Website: home-depot
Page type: billing-address
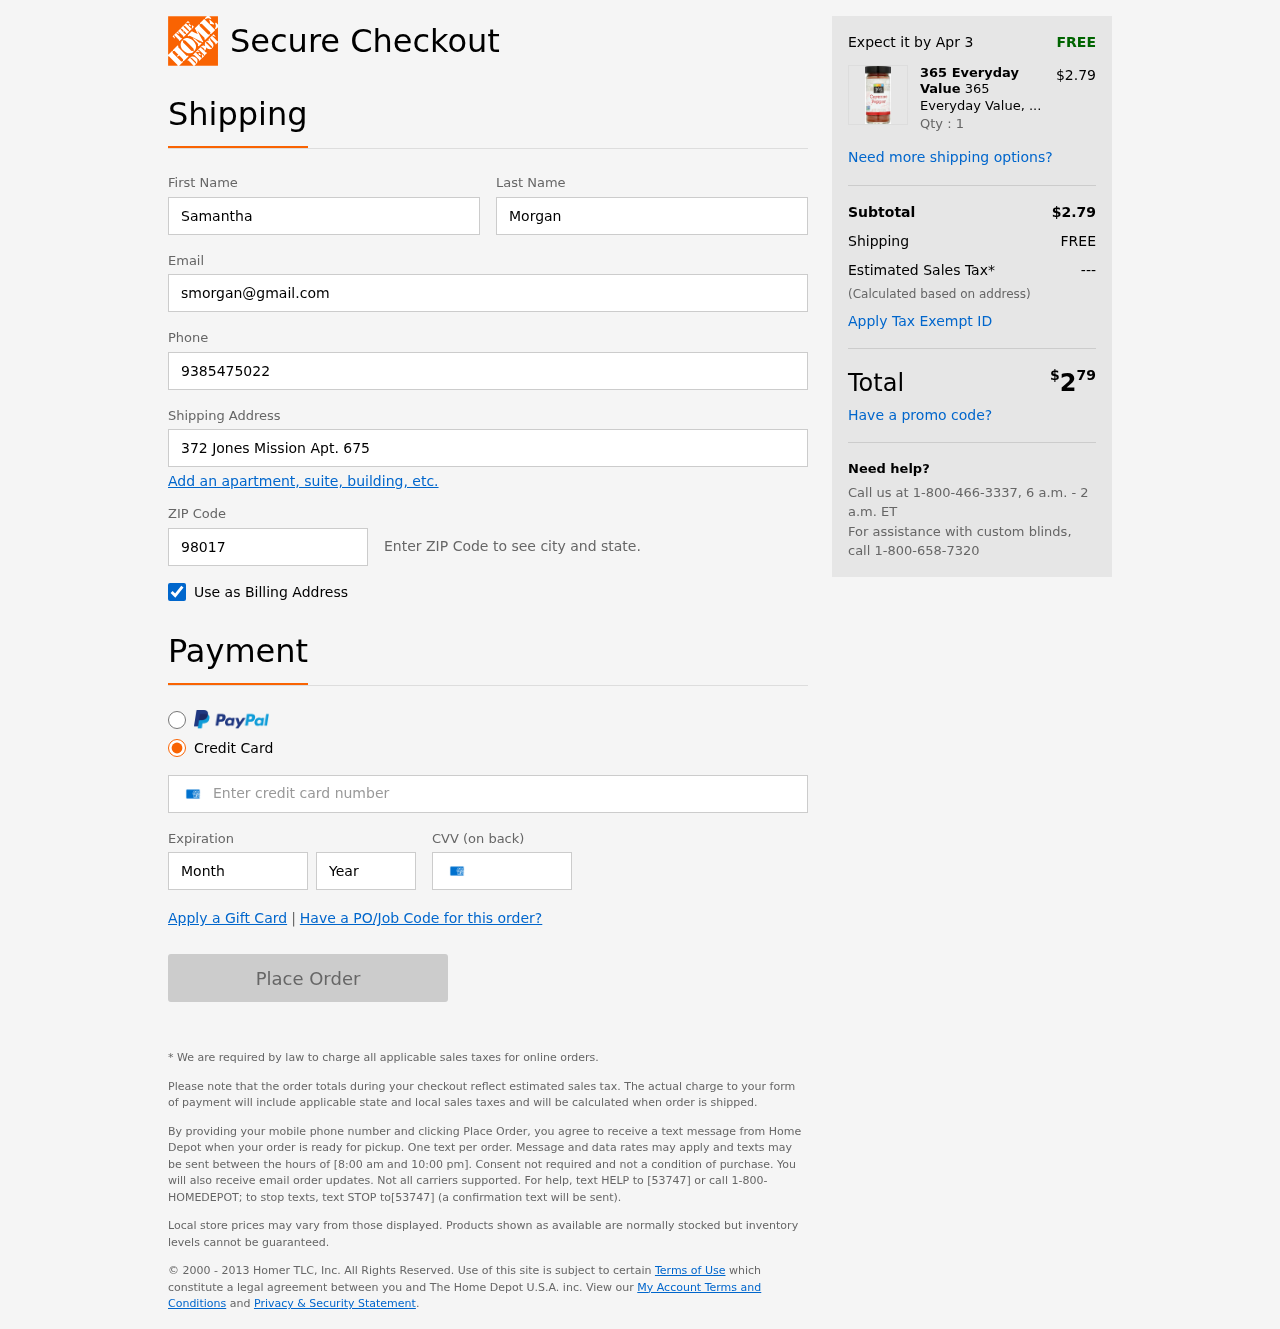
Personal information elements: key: PII_FIRSTNAME
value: Samantha
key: PII_LASTNAME
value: Morgan
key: PII_EMAIL
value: smorgan@gmail.com
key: PII_PHONE
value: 9385475022
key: PII_STREET
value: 372 Jones Mission Apt. 675
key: PII_POSTCODE
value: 98017
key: PII_CARD_NUMBER
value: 3425 5849 2455 260
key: PII_CARD_EXPIRY_MONTH
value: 02
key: PII_CARD_CVV
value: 2739
Product elements: key: PRODUCT1_BRAND
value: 365 Everyday Value
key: PRODUCT1_NAME
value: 365 Everyday Value, Cayenne Pepper, 1.76 oz
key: PRODUCT1_PRICE
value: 2.79
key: PRODUCT1_QUANTITY
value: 1
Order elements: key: ORDER_DELIVERY_DATE
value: Apr 3
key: ORDER_SUBTOTAL
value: $2.79
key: ORDER_SHIPPING_COST
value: FREE
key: ORDER_TAX
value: ---
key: ORDER_TOTAL2
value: $279